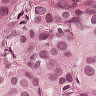
Metastatic tissue present: yes